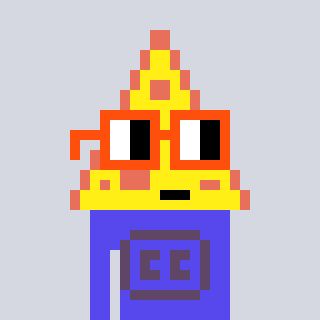
a pixel art character with square orange glasses, a pizza-shaped head and a computerblue-colored body on a cool background